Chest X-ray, PA view. Patient: 50 years old, sex F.
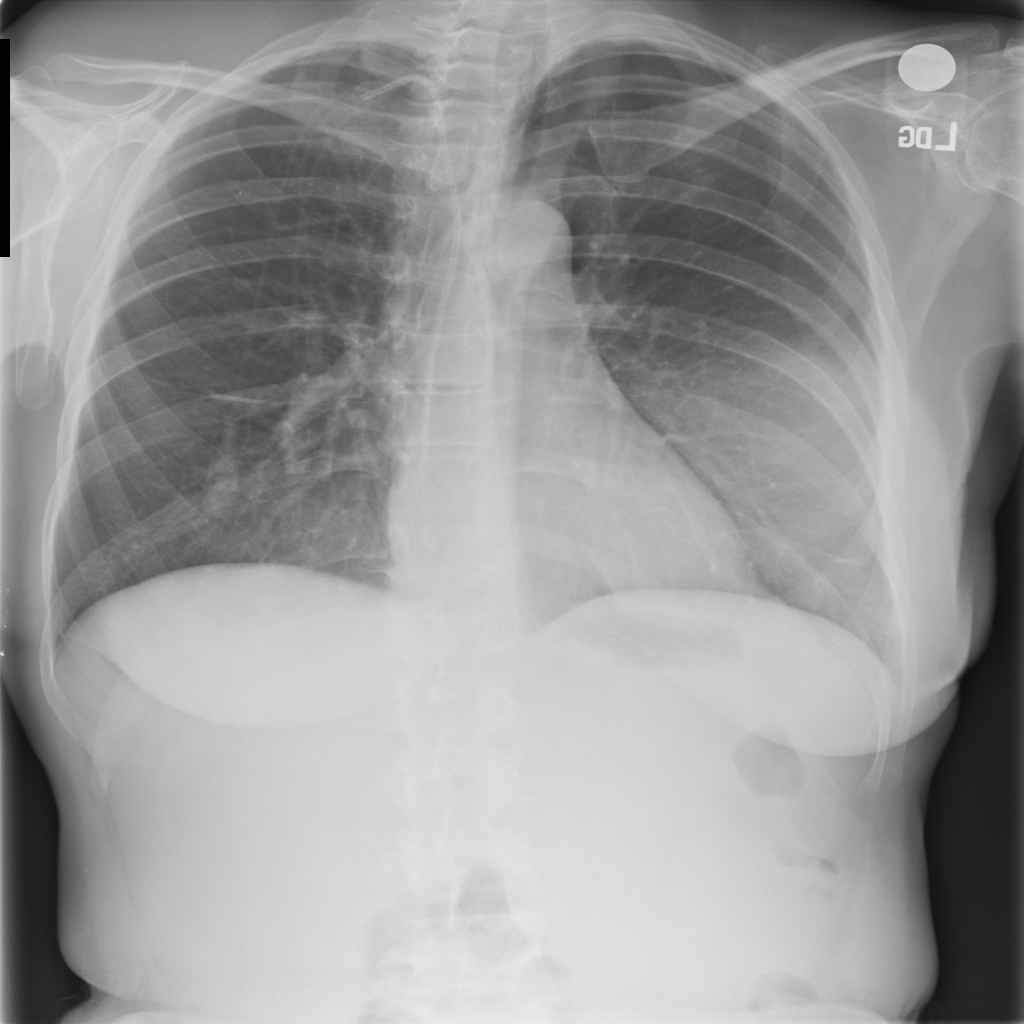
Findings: No Finding